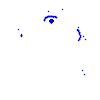
Particle: electron